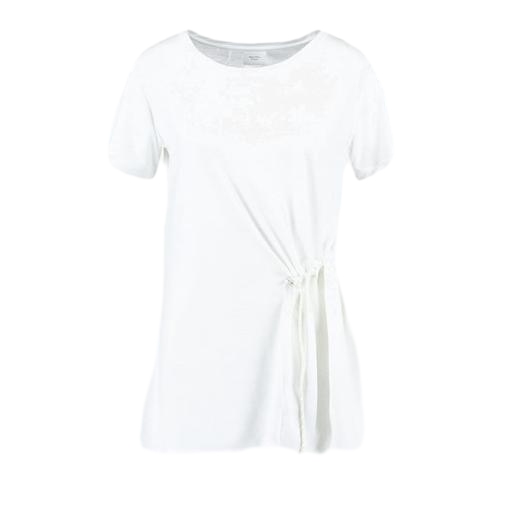
white rene tie-front tunic, white draped t-shirt, white indra tie-front top, white background